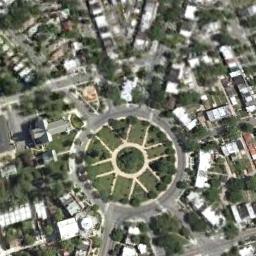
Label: roundabout